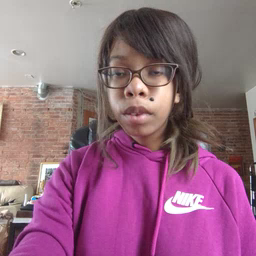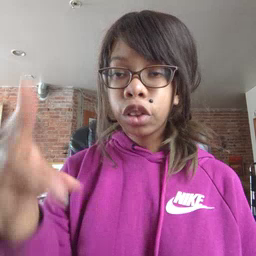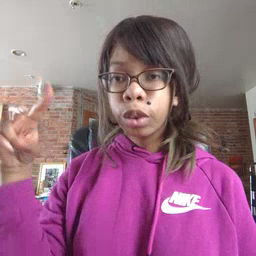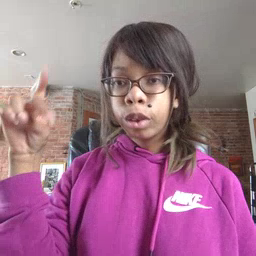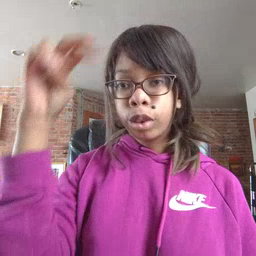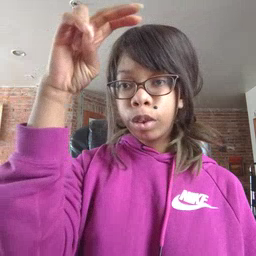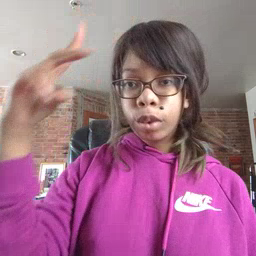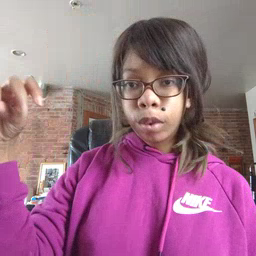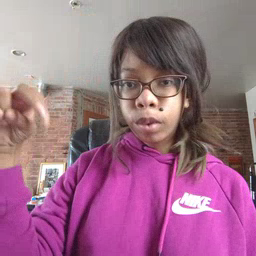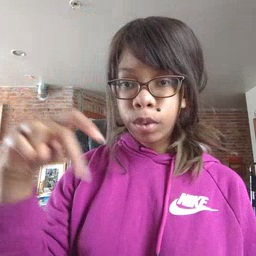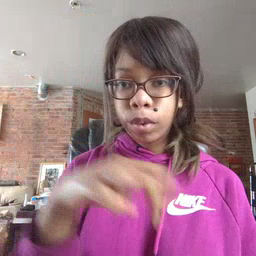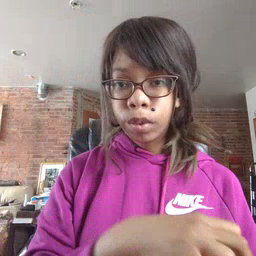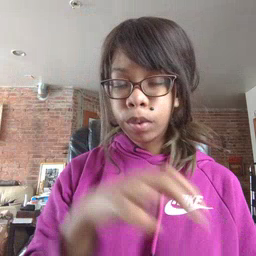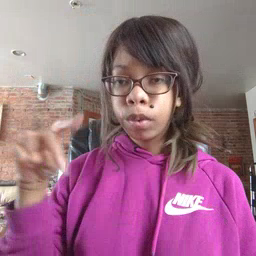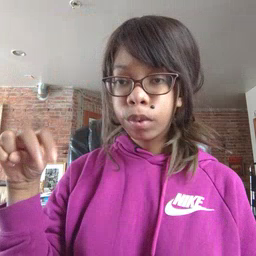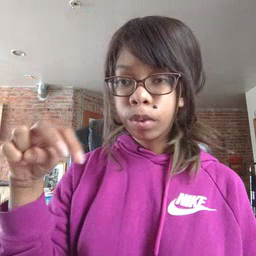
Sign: stairs